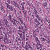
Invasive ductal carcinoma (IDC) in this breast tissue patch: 1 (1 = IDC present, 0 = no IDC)